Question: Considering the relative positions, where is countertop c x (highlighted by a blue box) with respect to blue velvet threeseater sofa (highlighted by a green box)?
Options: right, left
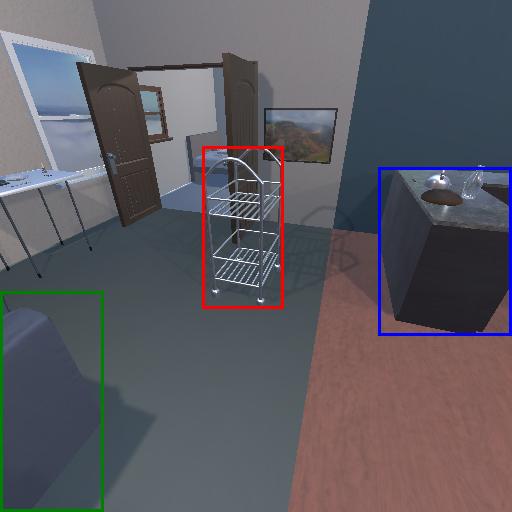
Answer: right